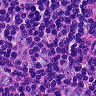
Metastatic tissue present: yes